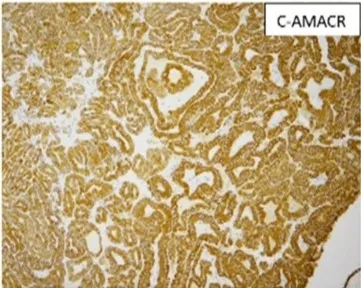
(C) Diffuse cytoplasmic staining for AMACR.
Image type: pathology (immunostaining)